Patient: sex M, age 64
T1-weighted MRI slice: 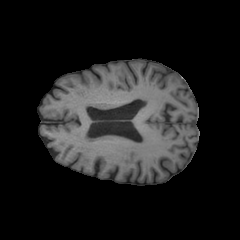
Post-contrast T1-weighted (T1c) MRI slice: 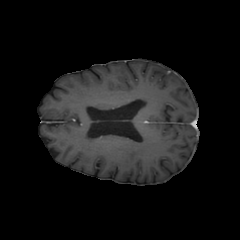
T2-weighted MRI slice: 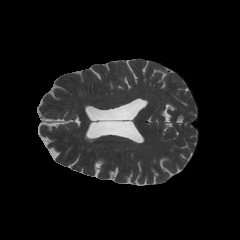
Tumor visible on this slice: no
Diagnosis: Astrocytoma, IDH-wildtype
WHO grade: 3